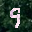
Label: 9